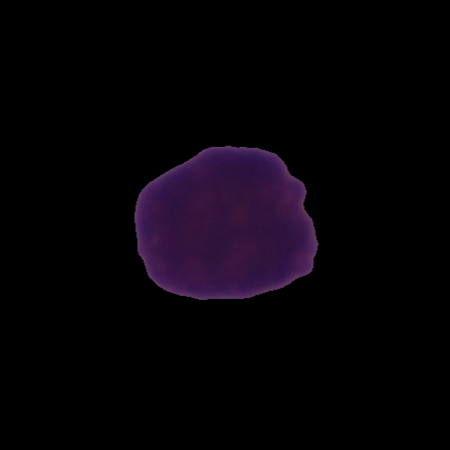
Label: healthy